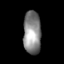
Tissue: skin
Cell type: Others
Senescence score: 0.7073
Nuclear area (px): 737
Mean DAPI intensity: 137.916